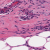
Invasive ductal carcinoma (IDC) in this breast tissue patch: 0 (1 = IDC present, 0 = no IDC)